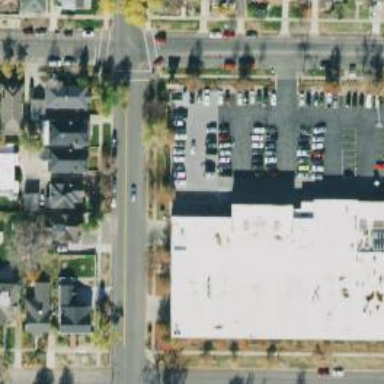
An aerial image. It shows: Commercial building housing supermarket.